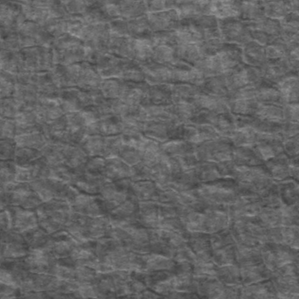
Label: frost